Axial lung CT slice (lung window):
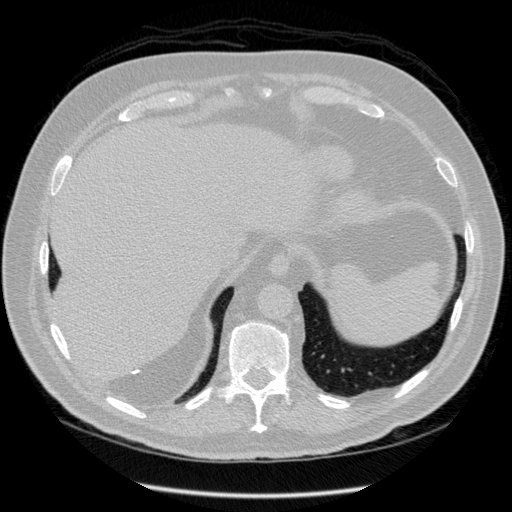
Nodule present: no